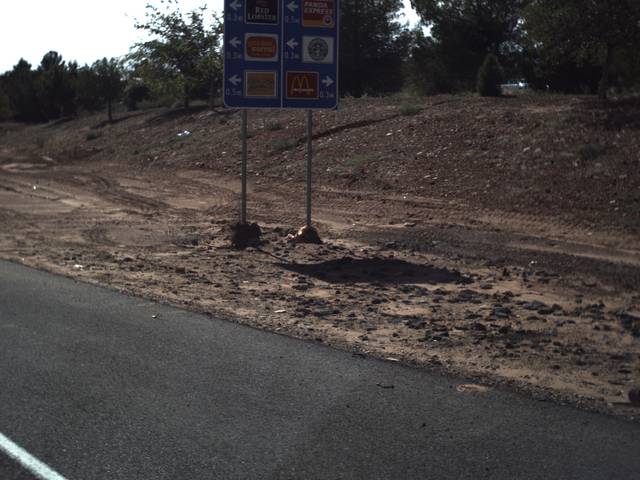
Region: United States
Coordinates: 37.112, -113.557